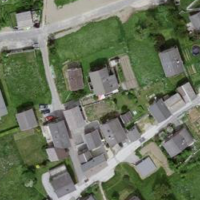
EUNIS habitat code: 54
Species observed at this site:
Plantago media
Lotus corniculatus
Cerastium tomentosum